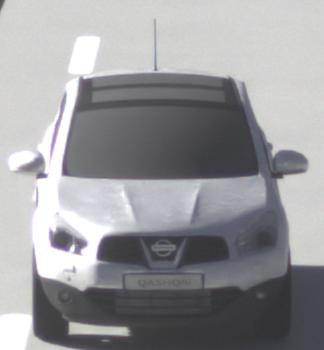
Make: Nissan
Model: Qashqai 1.6
Detailed model: Qashqai (J10)
Model produced from: 2010/03
Model produced until: 2010/08
Doors: 5
Color: white
Road condition: dry road
Daytime: morning or afternoon
Contrast: high contrast